Question: I have a problem with visual Studio, i don't want use it but i have to.
The keys like delete, space etc. don't work and look at menu bar-> duplicated(few times) menu elements.

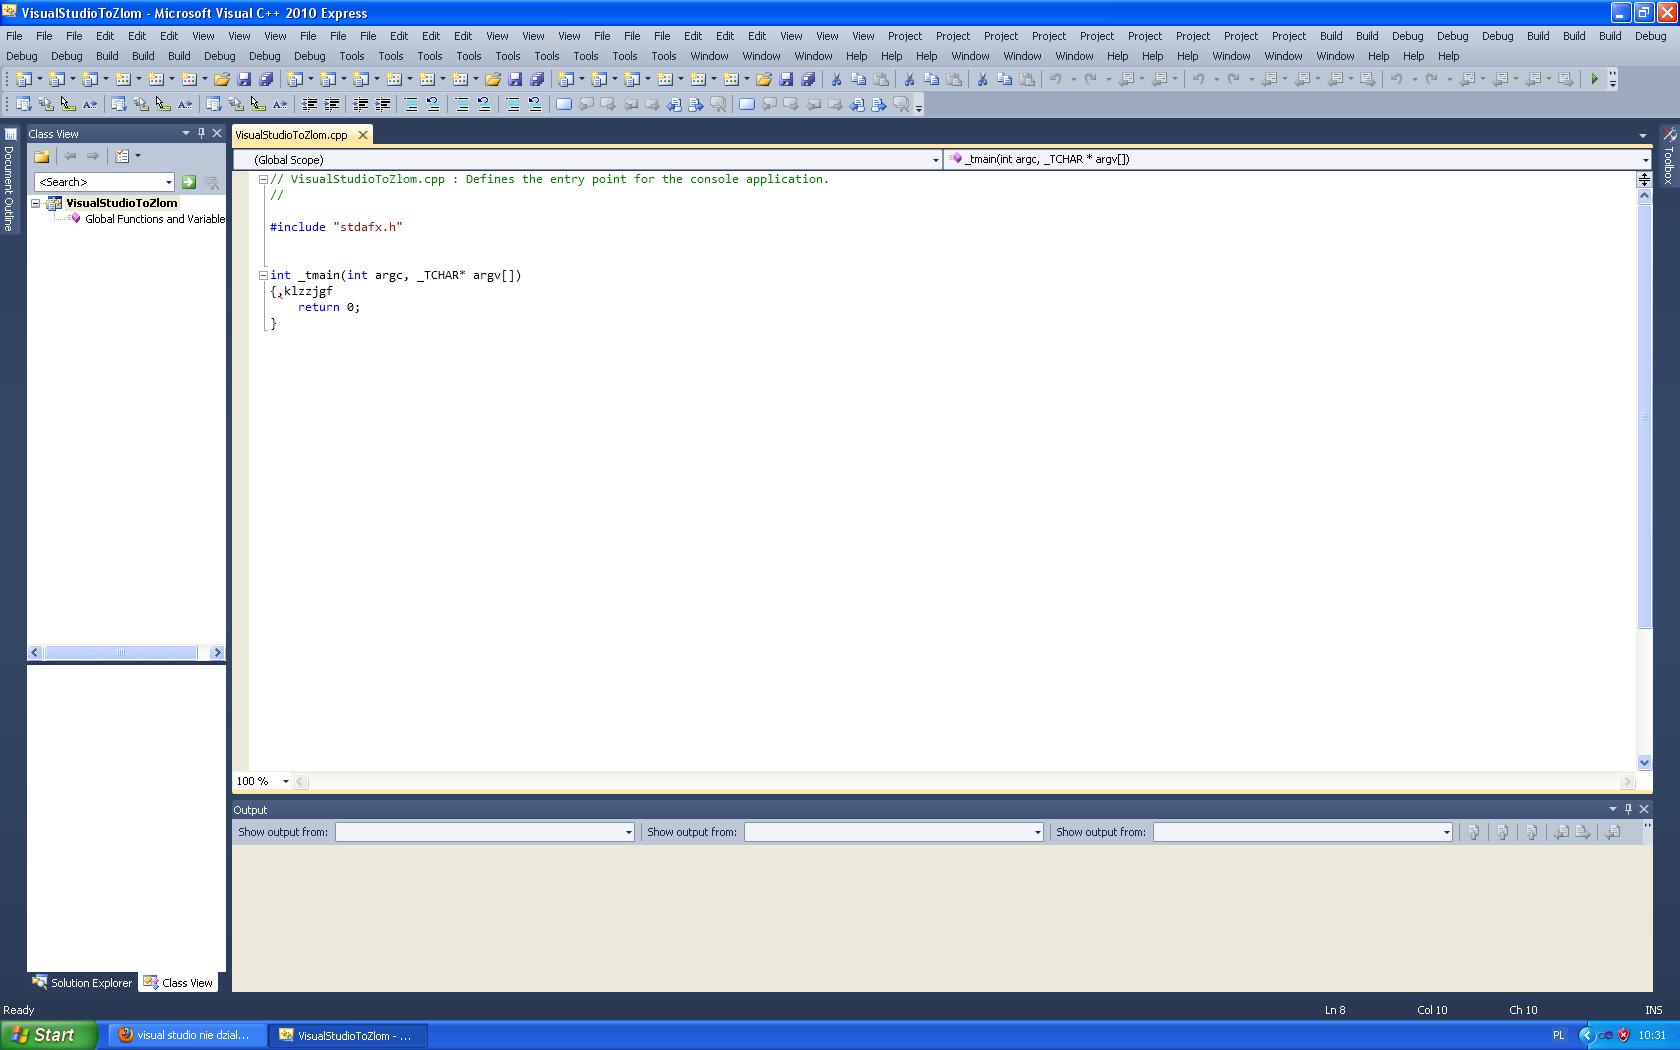
Answer: If your Visual Studio gets wonky and you , a simple way (provided you can still open the menus) to fix it is usually to go to
'''
Tools -> Import and Export Settings
'''
and choose 'Reset all Settings'. That should fix whatever configuration is broken. Of course that won't necessarily fix it if it's actual code in a plugin that makes things not work.
If you can't even get to the menus, exit Visual Studio and (from a Visual Studio command prompt) run;
'''
Devenv /ResetSettings
'''
...and that should give the same effect.